Question: Let say i have a function like below, which returns option tag as a string.
'''
public static string writeDropDownOptionHTML(string tablename, string id_col, string value_col)
{
StringWriter stringwriter = new StringWriter();
HtmlTextWriter writer = new HtmlTextWriter(stringwriter);
DataTable dt1 = BAL.setDropDown(tablename, id_col, value_col);
if (dt1.Rows.Count > 0)
{
foreach (DataRow row in dt1.Rows)
{
writer.AddAttribute(HtmlTextWriterAttribute.Value, row[0].ToString());
writer.RenderBeginTag(HtmlTextWriterTag.Option);
writer.Write(row[1].ToString());
writer.RenderEndTag();
}
}
return stringwriter.ToString();
}
'''
now i have another function like below
'''
public static string writeWalkReverseTableData(DataTable dt1)
{
StringWriter stringwriter = new StringWriter();
HtmlTextWriter writer = new HtmlTextWriter(stringwriter);
if (dt1.Rows.Count > 0)
{
foreach (DataRow row in dt1.Rows)
{
writer.RenderBeginTag(HtmlTextWriterTag.Tr);
writer.RenderBeginTag(HtmlTextWriterTag.Td);
writer.RenderBeginTag(HtmlTextWriterTag.Select);
// now i want to call writeDropDownOptionHTML which will return option html code
// writer += writeDropDownOptionHTML("xyz","abc","def");
writer.RenderEndTag();
writer.RenderEndTag();
writer.RenderEndTag();
}
}
return stringwriter.ToString();
}
'''

how to append string in a HtmlTextWriter?
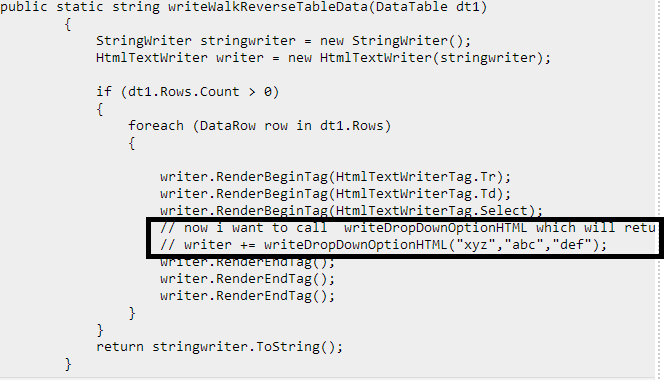
Answer: I'm not too familiar using the 'HtmlTextWriter' but according to <URL> you should be able to do
'''
writer.Write(writeDropDownOptionHTML("xyz","abc","def"));
'''